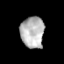
Tissue: prostate
Cell type: T cells
Senescence score: 0.2972
Nuclear area (px): 721
Mean DAPI intensity: 182.058